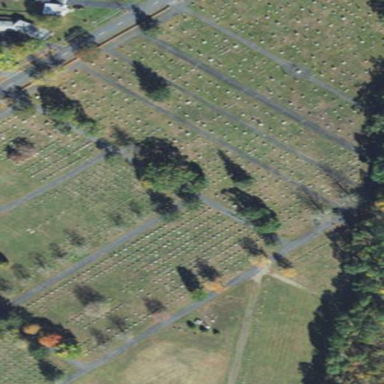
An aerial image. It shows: Cemetery.